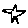
Label: star